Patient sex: M
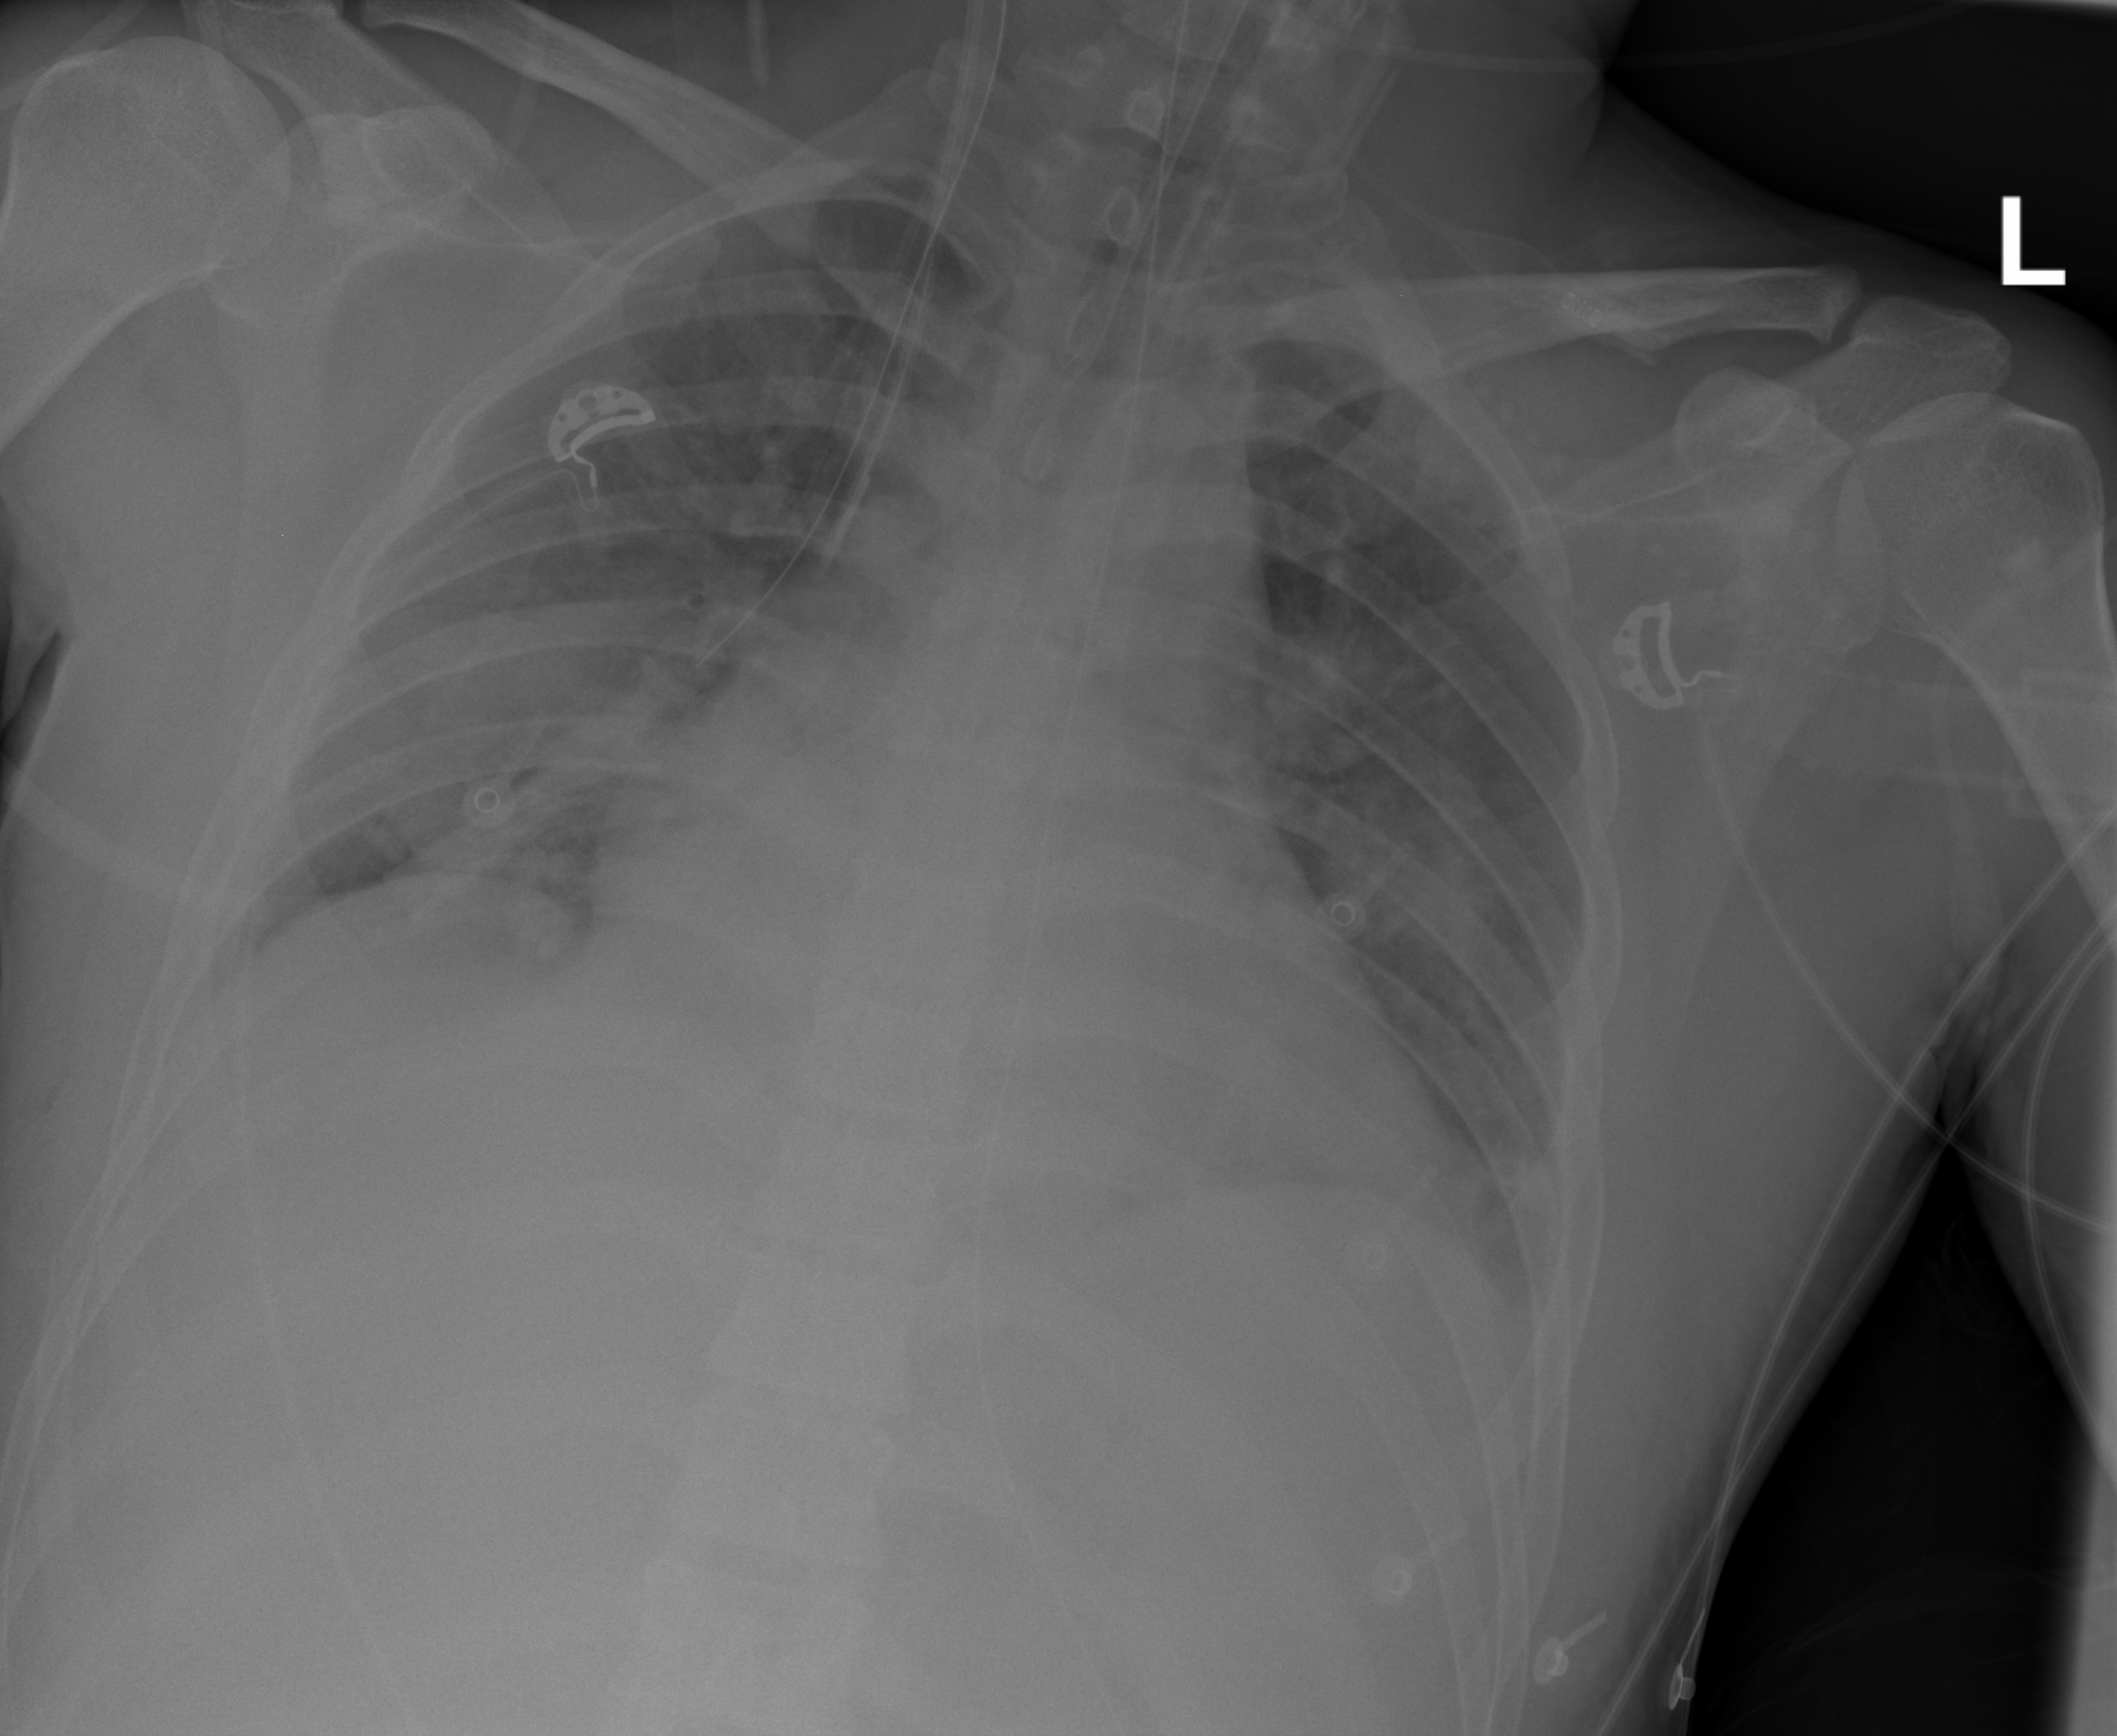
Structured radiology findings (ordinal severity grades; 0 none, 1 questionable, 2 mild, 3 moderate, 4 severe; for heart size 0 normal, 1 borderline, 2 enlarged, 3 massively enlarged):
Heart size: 2
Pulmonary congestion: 2
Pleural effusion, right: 0
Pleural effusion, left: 2
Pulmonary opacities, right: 3
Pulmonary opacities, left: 2
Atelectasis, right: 2
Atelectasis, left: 2